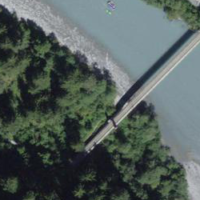
EUNIS habitat code: 44
Species observed at this site:
Lathyrus vernus
Petasites hybridus